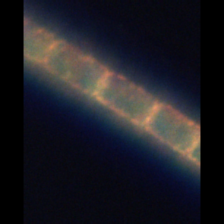
Taxon: Guinardia
Group: Diatoms